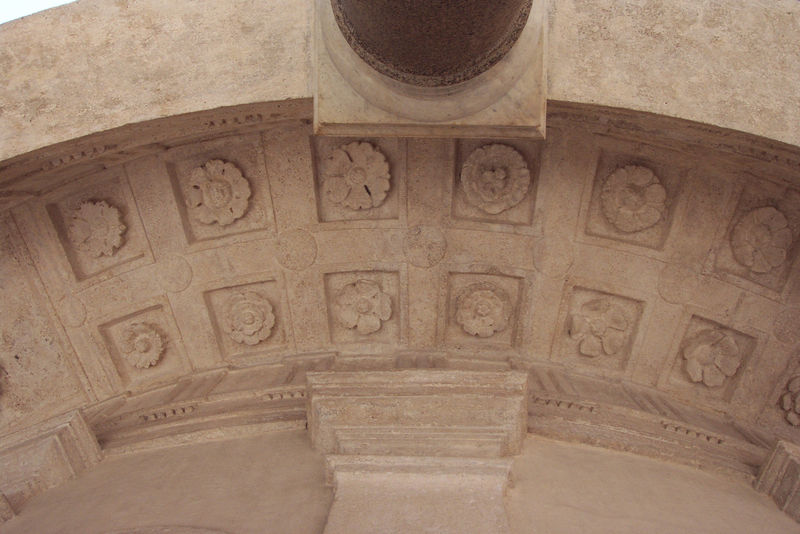
Titel: Tempietto bei S. Pietro in Montorio
Künstler: Donato Bramante
Standort: Rom, S. Pietro in Montorio, Tempietto (EU - I - Latium)
Schlagwörter: weiß, ausschnitt, blume, blumen, säule, säulen, blüte, blüten, rosen, ornament, wand, architektur, stein, decke, kreis, rund, relief, bogen, blümchen, detail, dekor, ornamente, verzierung, stuck, steinmetz, foto, fotografie, kapitell, gesims, säulenkapitell, kassetten, rundung, quadrat, rosetten, kapitel, kasette, kassette, triglyphen, kalk, detailansicht, gleichmaß, kassetiert, blüte blüten